Interaction volume radius: 10 \u00c5
Interaction volume height: 50 \u00c5
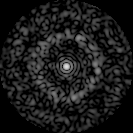
Disorder parameter: 0.8285